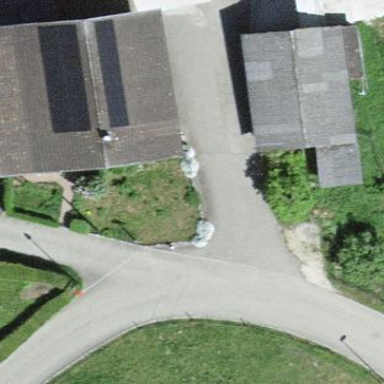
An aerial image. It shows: Detached building.